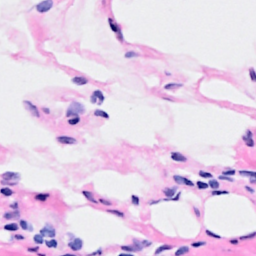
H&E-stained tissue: Breast